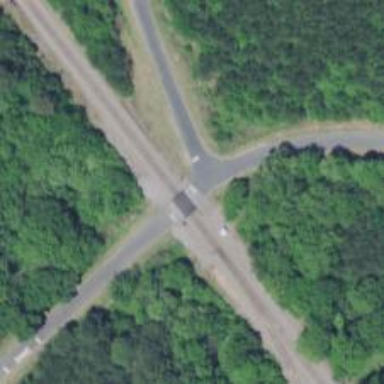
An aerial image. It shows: Railway track.